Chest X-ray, PA view. Patient: 8 years old, sex F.
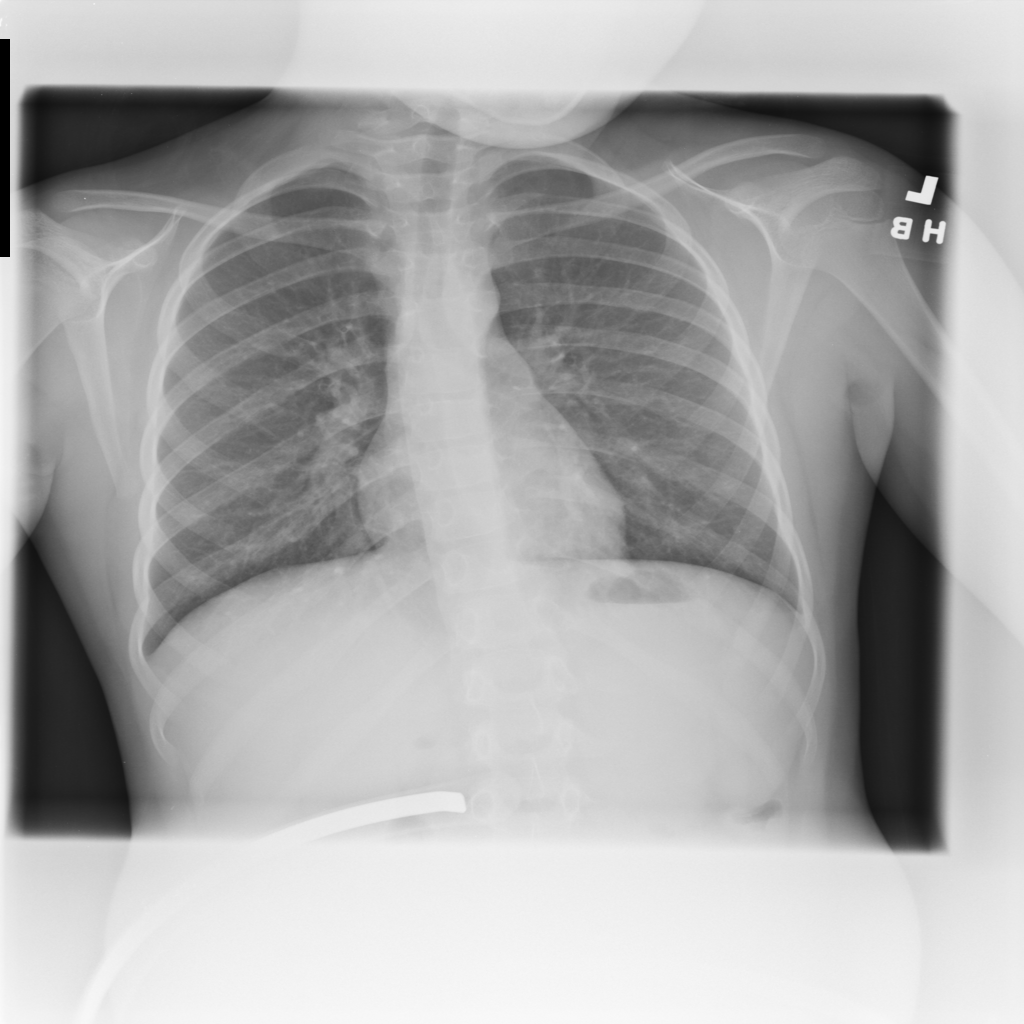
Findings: No Finding